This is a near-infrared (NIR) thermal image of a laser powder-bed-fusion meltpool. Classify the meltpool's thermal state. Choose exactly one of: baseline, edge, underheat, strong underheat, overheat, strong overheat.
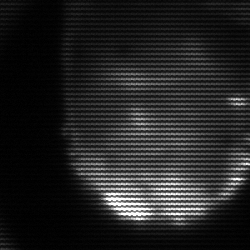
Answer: edge